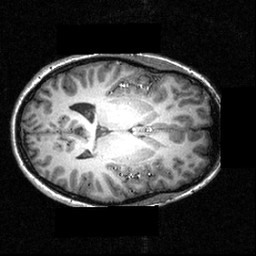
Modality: T1w
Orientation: axial
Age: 26
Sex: female
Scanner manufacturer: siemens
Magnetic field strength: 3.951 T
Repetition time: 1.5 s
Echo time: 0.00335 s